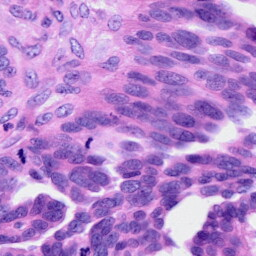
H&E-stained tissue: Ovarian